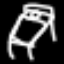
Label: bed